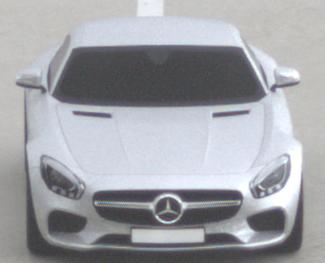
Make: Mercedes-Benz
Model: AMG GT Coupé
Detailed model: AMG GT (190) Coupé
Model produced from: 2014/10
Model produced until: 2017/01
Doors: 2
Color: white
Road condition: dry road
Daytime: midday
Contrast: low contrast